Current action and preconditions to check: trajectory_clear

Your task: For each precondition in the list above, predict whether it will hold at this action.

Consider the current scene as observed from the mobile robot's camera, and analyze the predicted future states of all dynamic agents (e.g., people, animals, vehicles, or any moving entities) within the NEXT SECOND.

IMPORTANT: Only answer "very likely" if you are absolutely certain—based on strong, clear evidence—that a dynamic agent will violate the precondition in the predicted future state. Do NOT answer "very likely" for unlikely, ambiguous, or low-probability risks.

Ask yourself for each precondition: Is there a high probability, with clear and convincing evidence, that the predicted future states of any dynamic agent will interfere with the predicted future state of the currently executing action within the NEXT SECOND, causing that precondition to fail?

Assess the risk level based on these predictions. Use "likely" or "very likely" if motions create a clear risk of interference.

Use "neutral" or "improbable" if agents are nearby but their predicted paths are clearly diverging or non-conflicting.

Failure Risk Categories: "very improbable", "improbable", "neutral", "likely", "very likely"

Answer Format: Output ONLY the probability_of_failure value from these categories: "very improbable", "improbable", "neutral", "likely", "very likely"

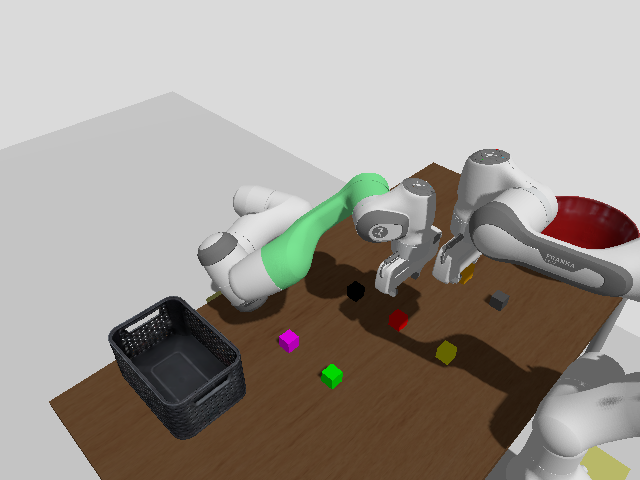

Answer: neutral